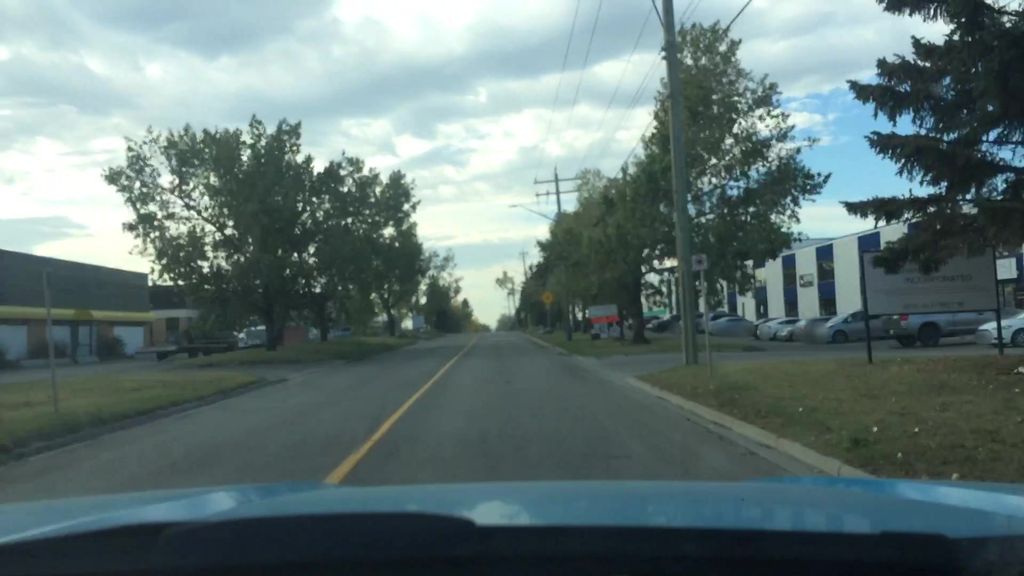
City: calgary